Interaction volume radius: 5 \u00c5
Interaction volume height: 45 \u00c5
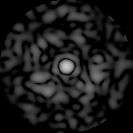
Disorder parameter: 0.8799